Chest X-ray:
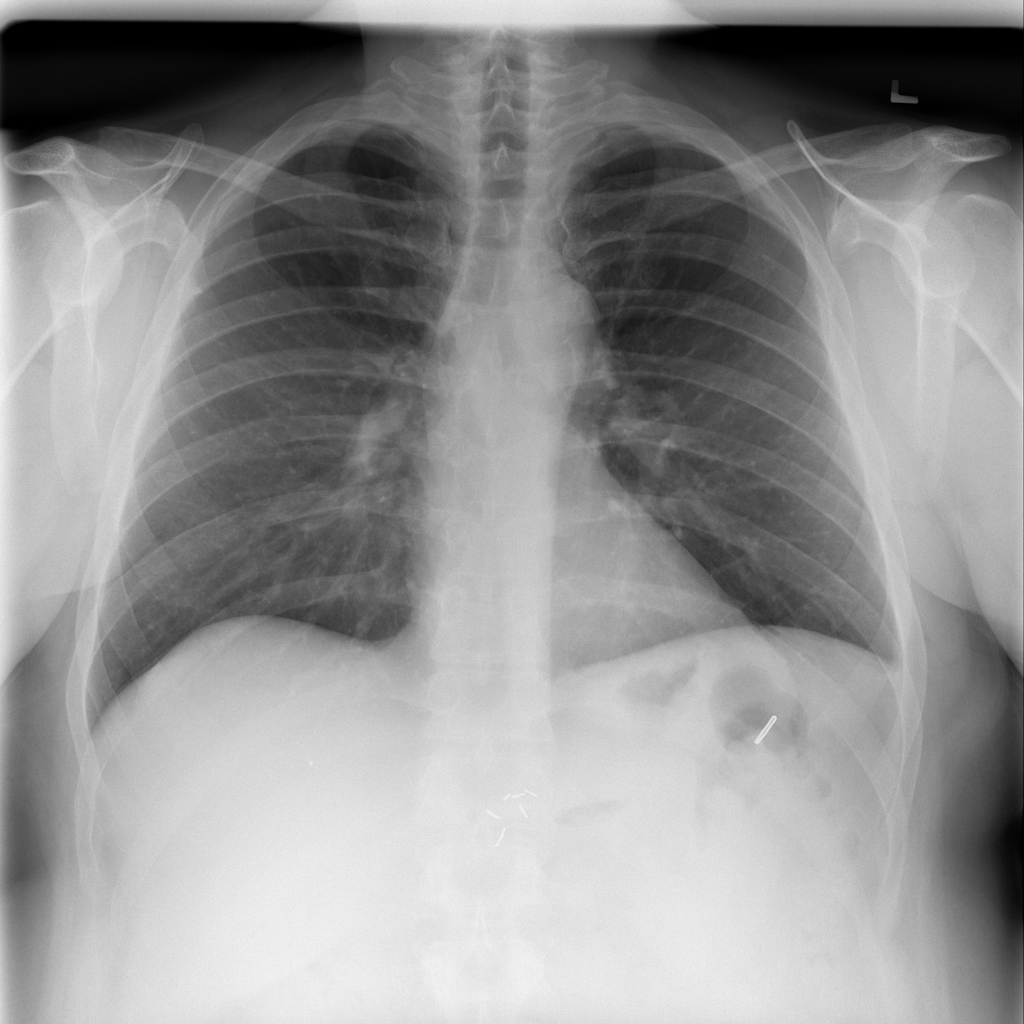
Findings: Pleural Thickening
No abnormal finding: no